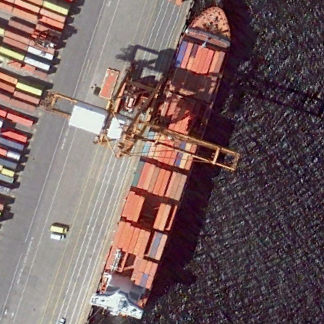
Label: Container_ship